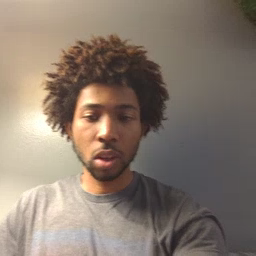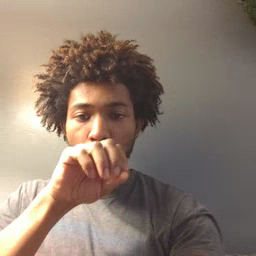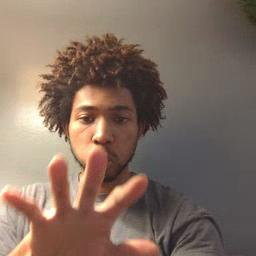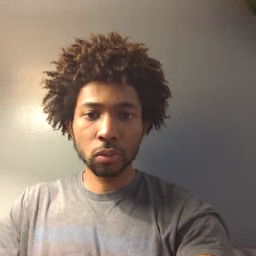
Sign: blow